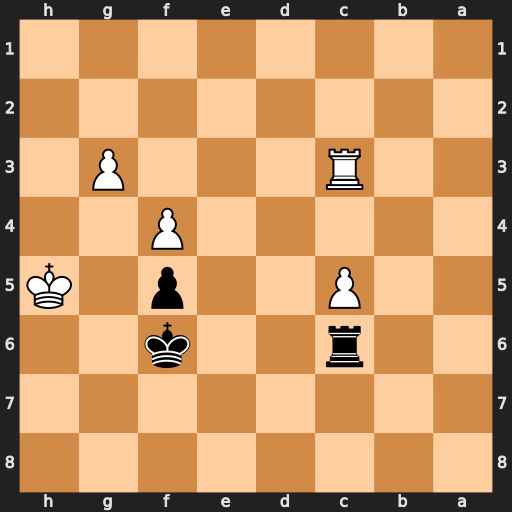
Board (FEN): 8/8/2r2k2/2P2p1K/5P2/2R3P1/8/8
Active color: b
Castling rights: -
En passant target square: -
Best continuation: Rc8 g4 Rh8#